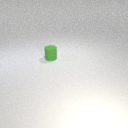
small green rubber cylinder